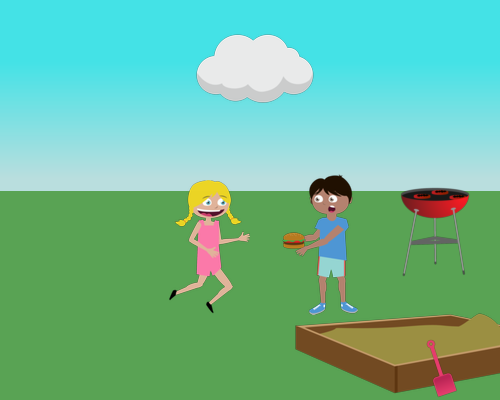
A medium cloud is in the middle of the sky. Jenny, on the left, is running and smiling, facing right, with her head above the horizon. Mike stands in the grass, shocked, facing left, holding a large burger with both hands. A medium sandbox with a pink shovel is in the bottom right corner, 1 inch out of frame, with the shovel on the left, facing forward. A large grill is above the sandbox